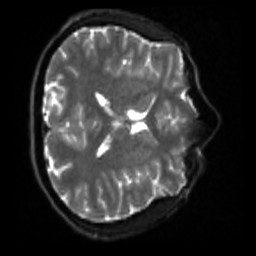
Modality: sbref
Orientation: axial
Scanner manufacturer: siemens
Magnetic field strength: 3 T
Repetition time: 4 s
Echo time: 0.0594 s